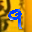
Label: 9